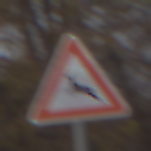
Verkehrszeichen: WildwechselRechts
Umgebung: Outdoor, Nature
Tageszeit: MorningAfternoon
Wetter: Overcast
Licht: Natural
Jahreszeit: NotSpecified
Kontrast: LowContrast